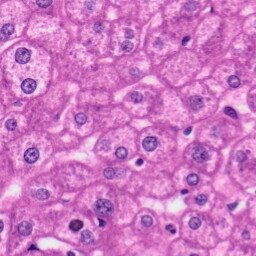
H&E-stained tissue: Liver